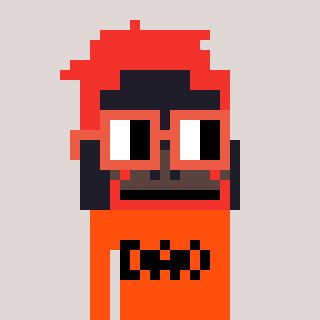
a pixel art character with square orange glasses, a orangutan-shaped head and a orange-colored body on a warm background